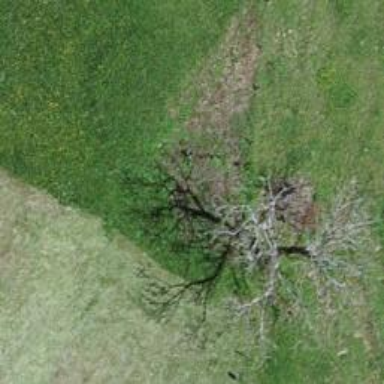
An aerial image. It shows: Single tag "natural: tree."